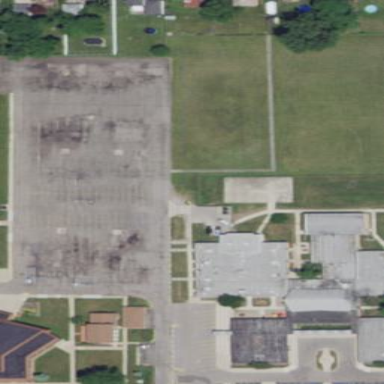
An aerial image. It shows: Paved parking area.